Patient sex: M
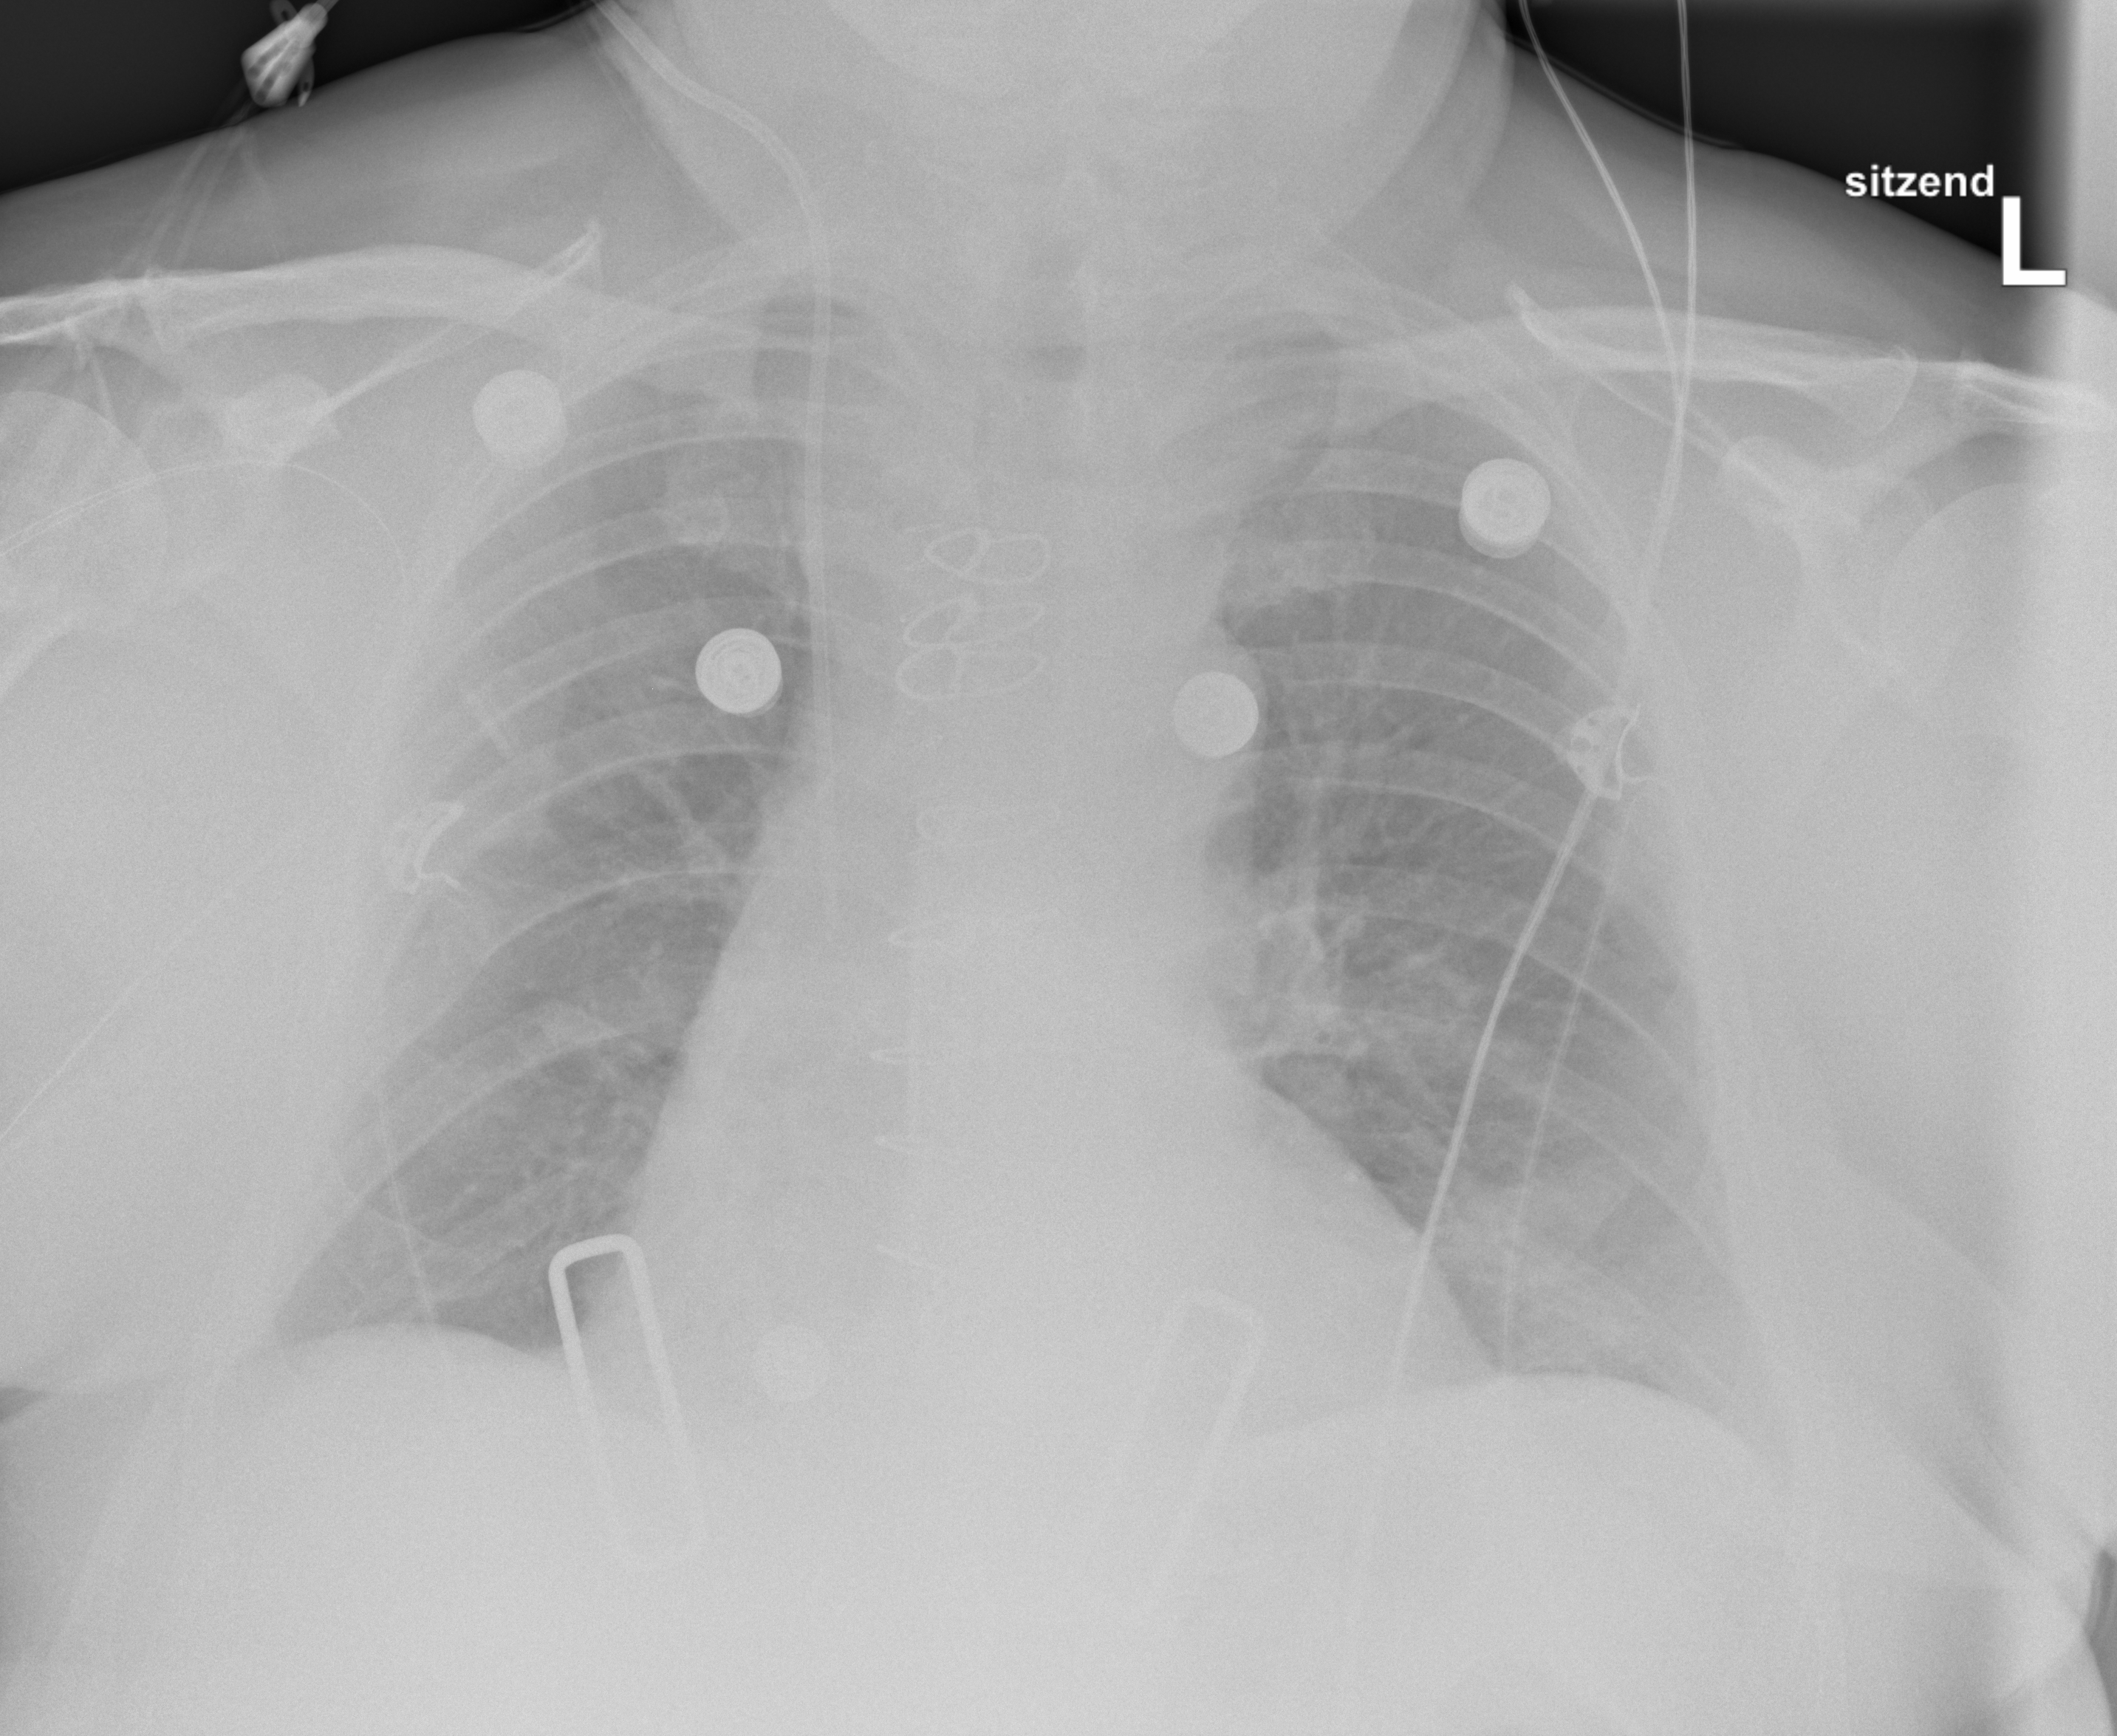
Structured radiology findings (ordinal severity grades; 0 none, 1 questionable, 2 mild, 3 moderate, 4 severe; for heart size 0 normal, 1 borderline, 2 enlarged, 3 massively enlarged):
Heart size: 1
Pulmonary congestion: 2
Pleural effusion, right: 0
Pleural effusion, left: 0
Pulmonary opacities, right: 0
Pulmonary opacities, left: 0
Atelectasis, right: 0
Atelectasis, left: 0